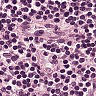
Metastatic tissue present: no